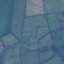
Land use / land cover class: Pasture